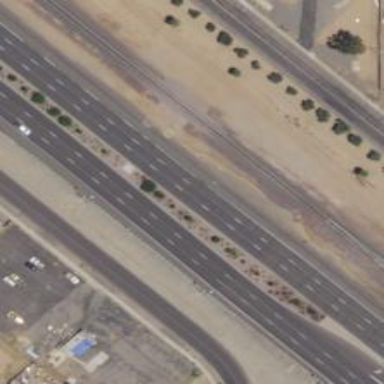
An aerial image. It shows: Asphalt road designated as trunk highway.